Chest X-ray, PA view. Patient: 35 years old, sex M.
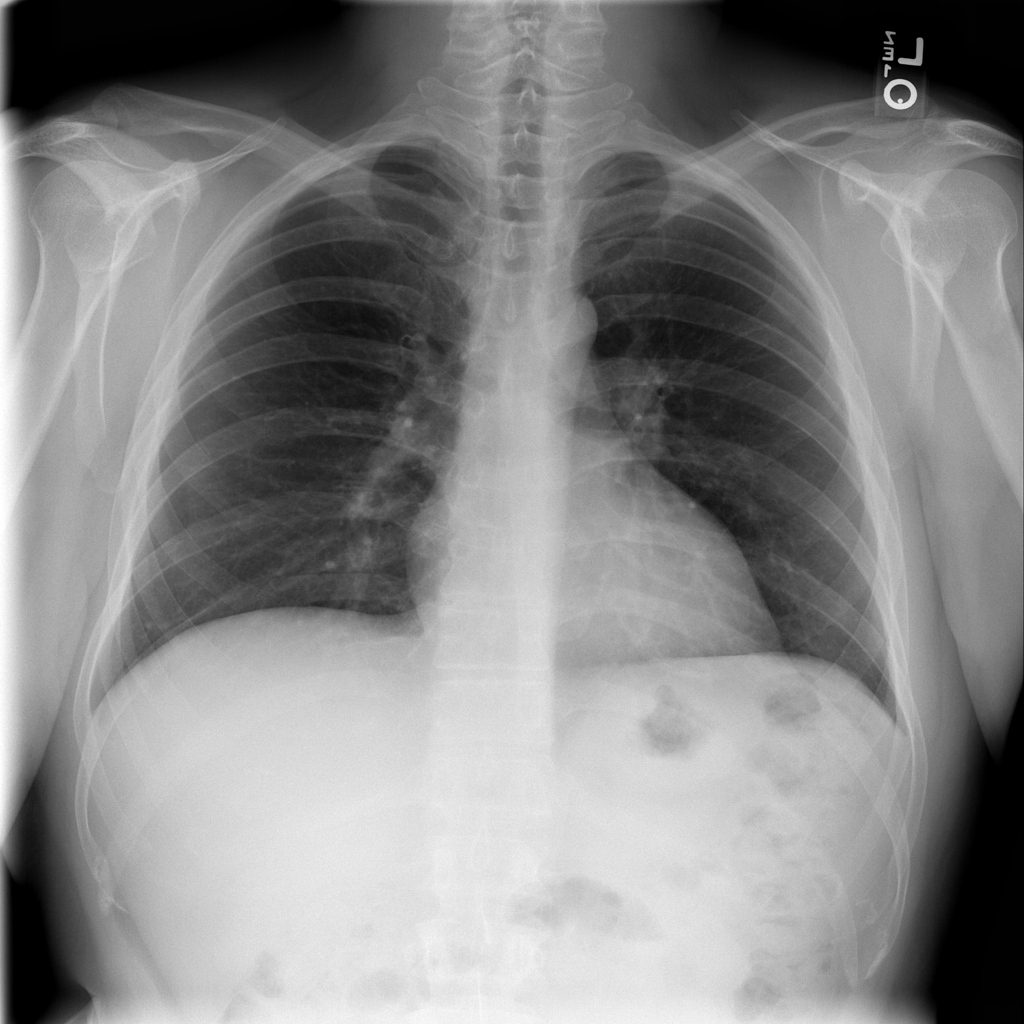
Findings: No Finding